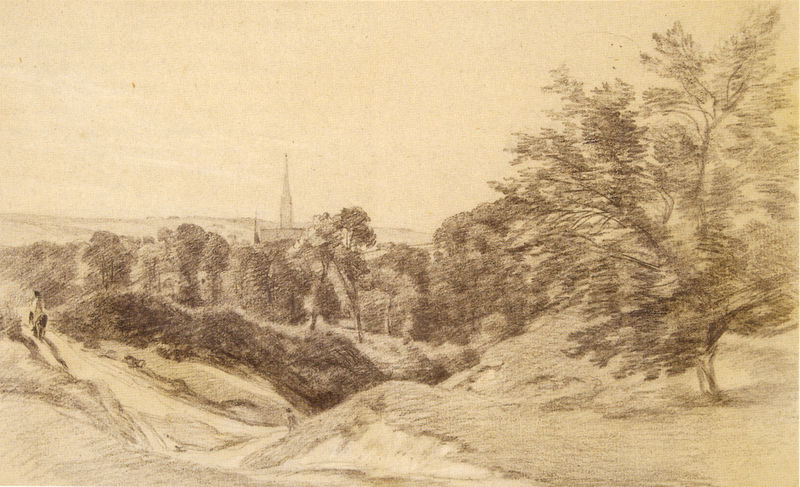
Titel: Salisbury from Old Salum
Künstler: John Constable
Standort: Oldham
Institution: Oldham Art Gallery and Museum
Schlagwörter: baum, blätter, dunkel, himmel, laub, mann, schatten, vogel, bäume, kirchturm, landschaft, menschen, ocker, sand, stadt, äste, braun, grau, hell, licht, schwarz, skizze, straße, weiss, zeichnung, ausblick, blick, dach, gras, rasen, rot, schnee, tier, weg, wiese, beige, leute, mensch, spitze, stein, baumstamm, erde, feld, felder, horizont, hügel, natur, stamm, weide, wind, zweige, busch, büsche, gehen, kirche, pfad, sonne, trampelpfad, wege, person, rosa, tal, wald, zart, anhöhe, esel, kirchturmspitze, pferd, reiter, turm, turmspitze, reiten, papier, ansicht, ort, zwei, studie, furchen, berge, dorf, giebel, grafik, graphik, linien, schlucht, hügellandschaft, idylle, fußgänger, sepia, böschung, stämme, wehen, homme, baumkrone, striche, ortschaft, village, kirchenturm, diesig, kohle, kreuzung, idyllisch, schraffur, radierung, stich, kupfer, schraffiert, bleistift, laubbaum, kohlezeichnung, bleistiftzeichnung, schattiert, hügelig, buschwerk, wanderer, brauntöne, dorfkirche, vue, kapelle, siedlung, landwirtschaft, fernsicht, baüme, hänge, reisender, gravure, hohlweg, arbre, bois, foret, paysage, schraffierung, rötel, cheval, landstrich, clocher, zeichung, vorzeichnung, handzeichnung, anhöhen, esquisse, dessin, turn, hecken, pfarrkirche, église, baume, arbres, steinbruch, chemin, crayon, fruchtbar, landschaaft, sandig, ausgetreten, hinabgehen, engaland, skizzierung, wegreiten, kulturland, salisburry, hinaufreiten, hingehen, kirschturmspitze, schnee landschaft, stadtkirche, umweg, verglibt, ätzend, sanguine, kirchdach, sentier, plomb